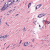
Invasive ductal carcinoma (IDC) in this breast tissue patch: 0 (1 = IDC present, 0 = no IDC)